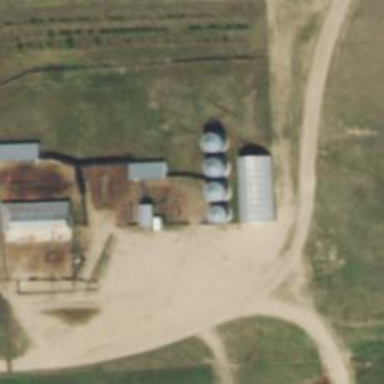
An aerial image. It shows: Silo.